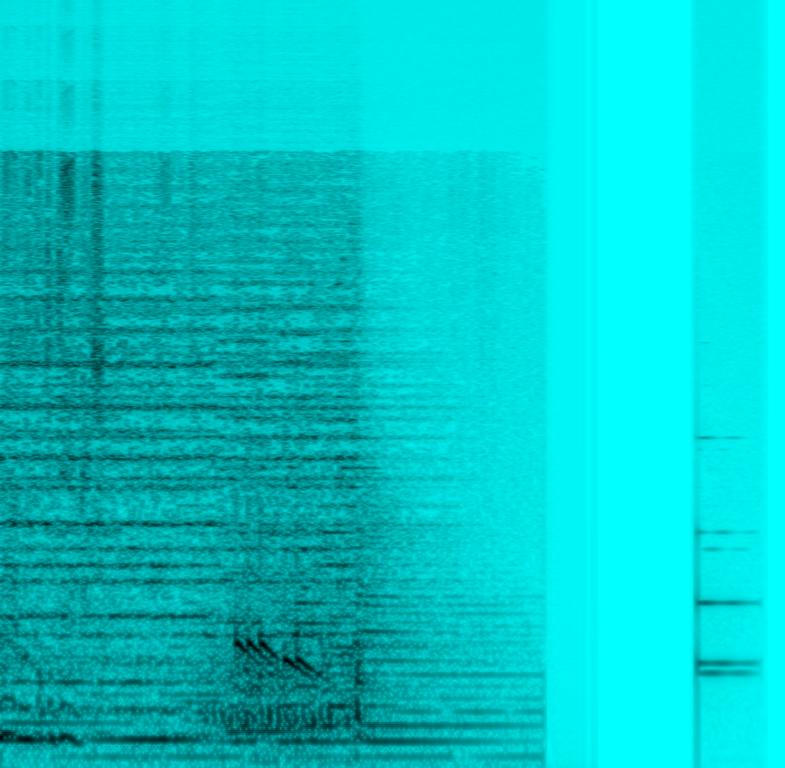
The song is an instrumental. The tempo is variable, with a timpani crash, various beeping tones and  a crescendo grungy keyboard harmony tone. The song is a soundtrack for an advertisement. The audio quality is very poor.